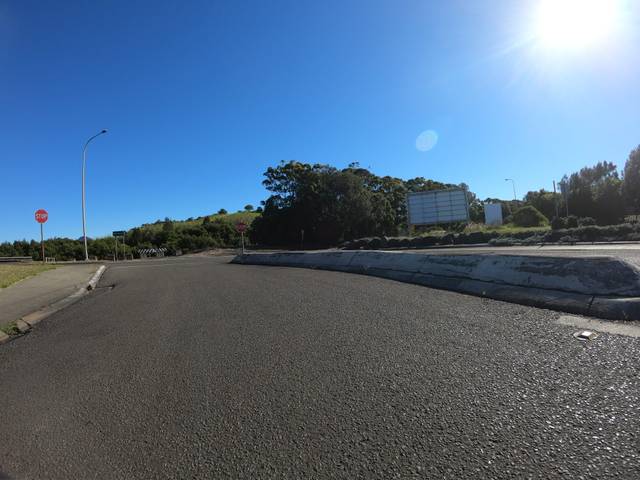
Region: Australia
Coordinates: -34.443, 150.897